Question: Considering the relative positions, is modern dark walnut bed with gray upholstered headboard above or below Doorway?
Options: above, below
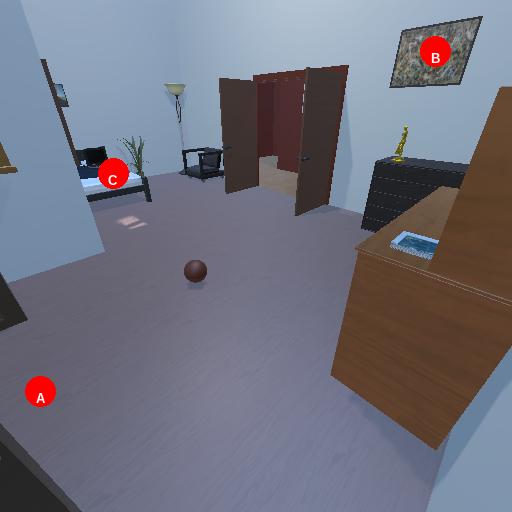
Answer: above